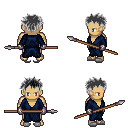
a pixel art fantasy rpg character, male body template, human, tanned skin, blue robe, teal pants, gray bedhead hairstyle, metal gloves, white slippers, spear, four views (front, back, left, right), 2x2 character sprite sheet, small pixel art, hard edges, no anti-aliasing